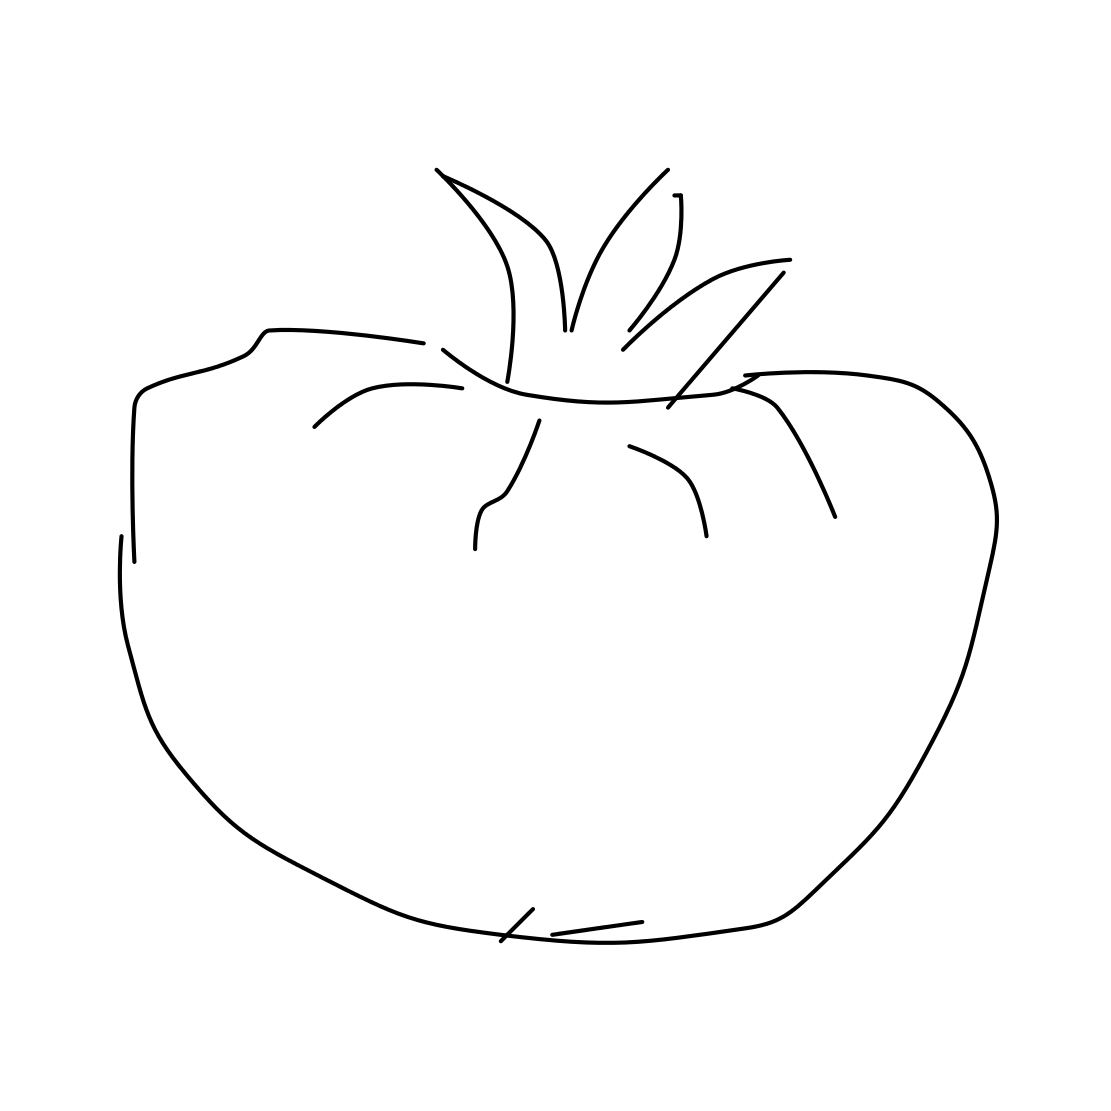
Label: tomato